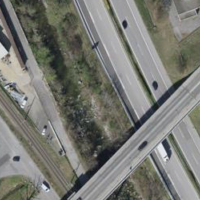
EUNIS habitat code: 57
Species observed at this site:
Diospyros lotus
Humulus lupulus
Impatiens balfourii